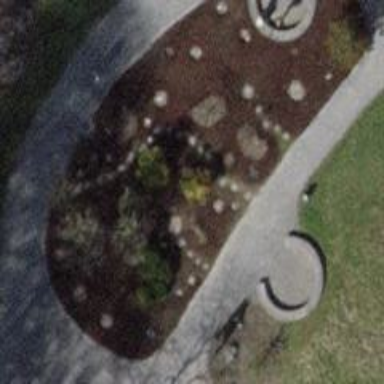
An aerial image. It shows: Path with fine gravel surface.